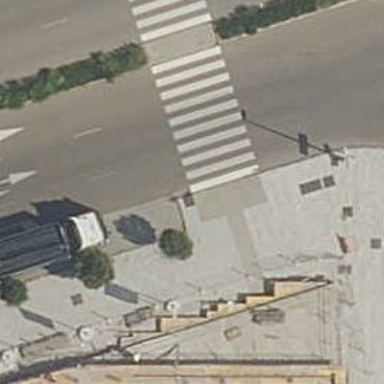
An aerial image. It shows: Uncontrolled road crossing.